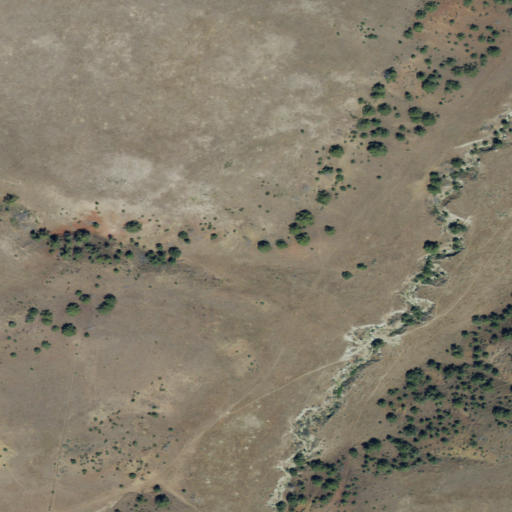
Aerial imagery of cliff(s) in Oregon named The Blue Banks containing grassland and shrub